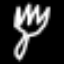
Label: fork